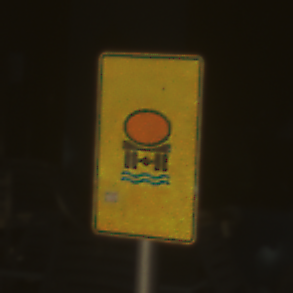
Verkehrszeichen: FahrzeugeMitWassergefaehrdenderLadungOhnePfeilsymbol
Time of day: SunriseSunset
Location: Outdoor (Suburban)
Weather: Clear
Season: NotSpecified
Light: Natural